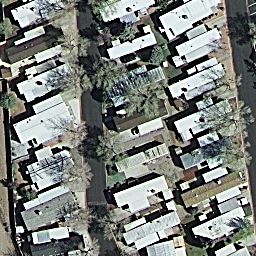
Label: residential